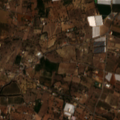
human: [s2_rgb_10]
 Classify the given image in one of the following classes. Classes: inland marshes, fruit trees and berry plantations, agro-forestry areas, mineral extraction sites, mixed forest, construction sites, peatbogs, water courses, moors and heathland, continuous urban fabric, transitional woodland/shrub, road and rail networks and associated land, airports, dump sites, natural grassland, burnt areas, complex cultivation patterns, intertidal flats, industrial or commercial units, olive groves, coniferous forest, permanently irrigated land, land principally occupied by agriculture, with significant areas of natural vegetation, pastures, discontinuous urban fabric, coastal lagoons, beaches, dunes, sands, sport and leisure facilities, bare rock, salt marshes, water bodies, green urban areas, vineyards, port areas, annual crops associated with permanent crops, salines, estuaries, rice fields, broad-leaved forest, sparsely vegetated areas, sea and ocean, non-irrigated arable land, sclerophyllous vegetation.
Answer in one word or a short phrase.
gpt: non-irrigated arable land, fruit trees and berry plantations, annual crops associated with permanent crops, complex cultivation patterns